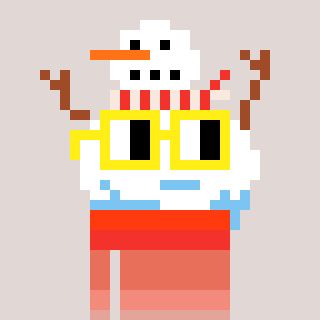
a pixel art character with square yellow glasses, a snowman-shaped head and a computerblue-colored body on a warm background